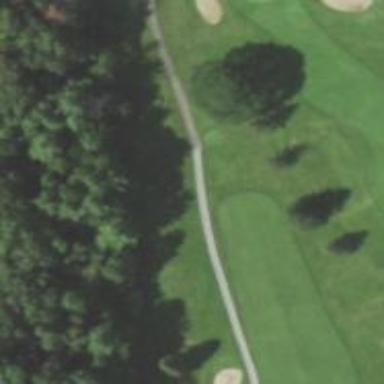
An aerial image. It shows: Golf tee.